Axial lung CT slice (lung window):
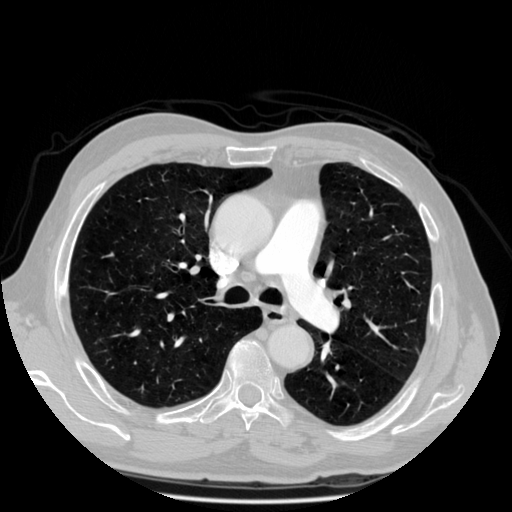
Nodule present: no